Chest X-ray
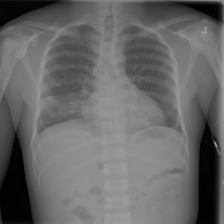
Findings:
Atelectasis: negative
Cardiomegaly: negative
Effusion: negative
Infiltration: negative
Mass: negative
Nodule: negative
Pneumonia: negative
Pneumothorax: negative
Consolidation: positive
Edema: negative
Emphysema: negative
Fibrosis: negative
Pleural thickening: negative
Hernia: negative